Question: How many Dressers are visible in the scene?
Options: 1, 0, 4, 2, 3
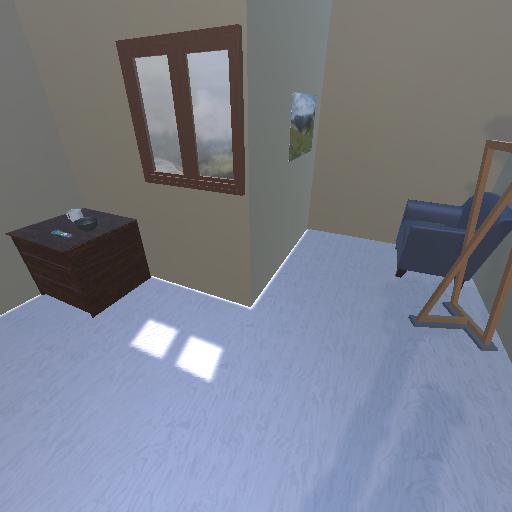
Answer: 1